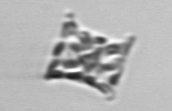
Label: Eucampia